Breast ultrasound image
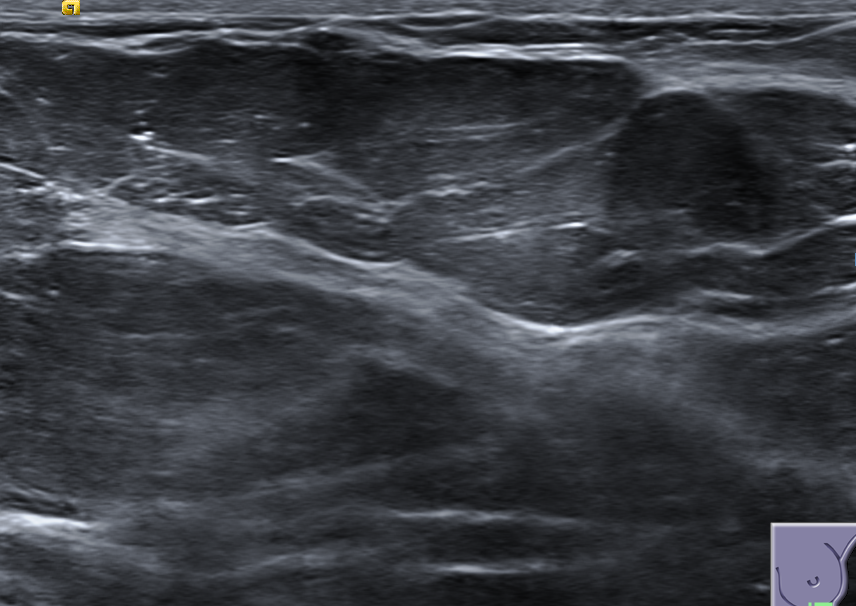
Diagnosis: benign